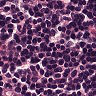
Metastatic tissue present: no